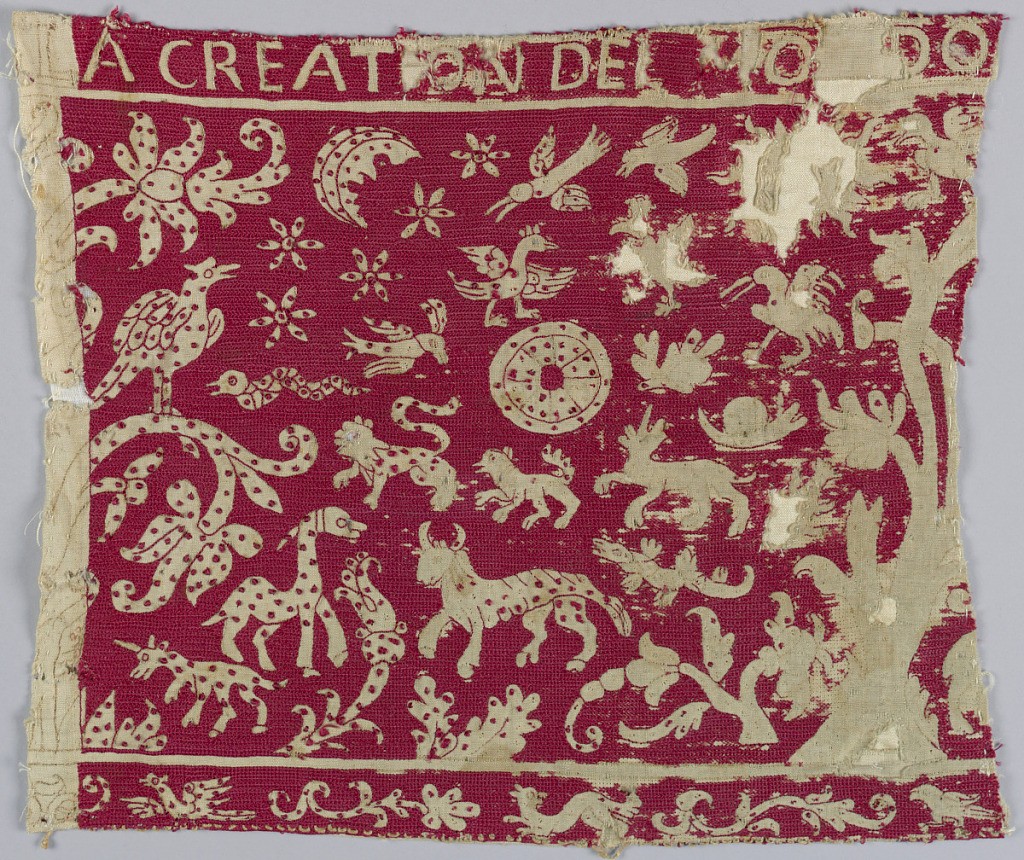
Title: Band
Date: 17th century
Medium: silk on linen Technique: embroidered
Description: Background embroidered in red silk; animals, etc. ornamented with red dots. Top border reads "A Creation del Mundo --". At the left there is a narrow strip on white, the design is marked but not embroidered.